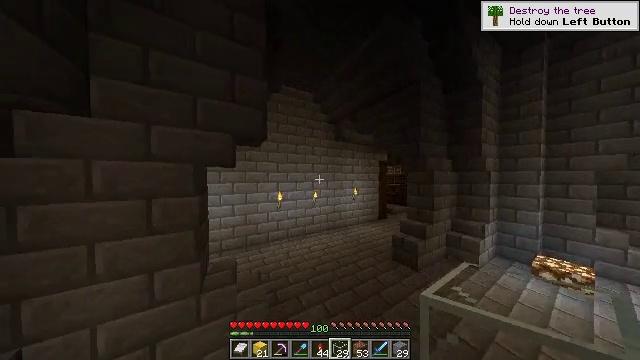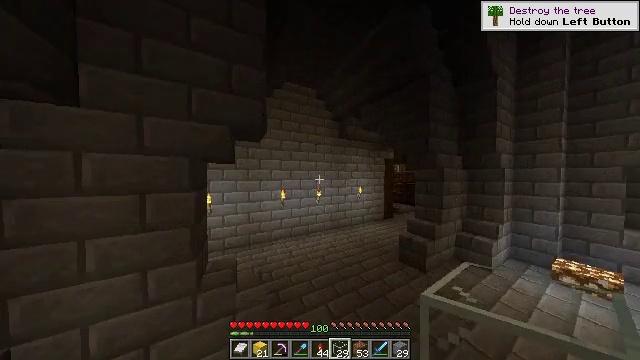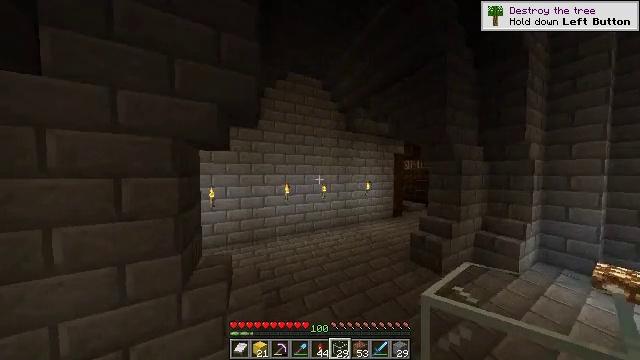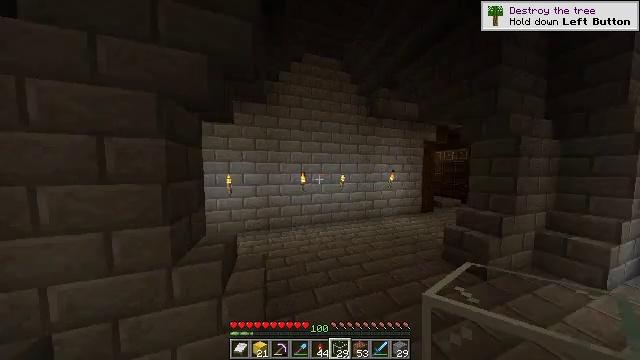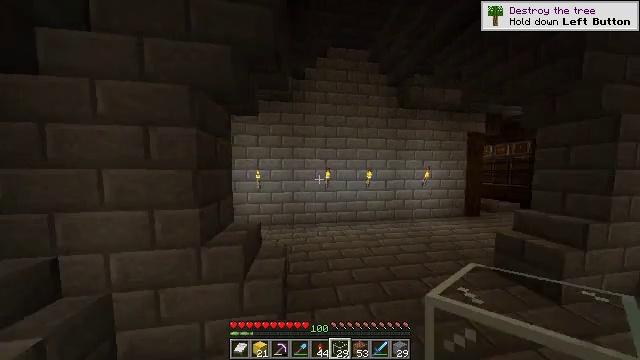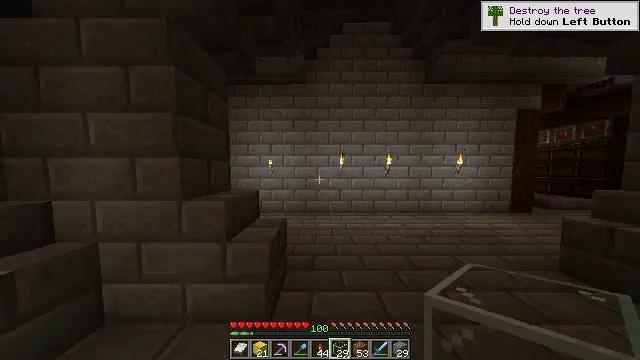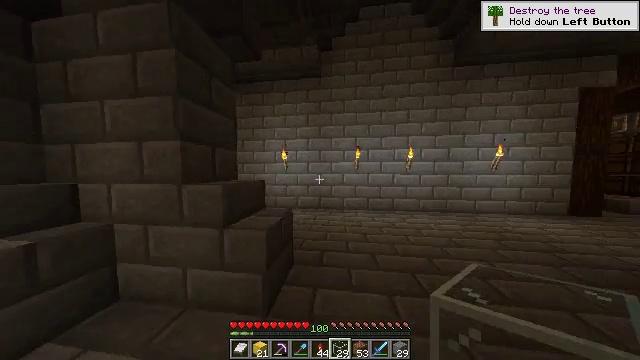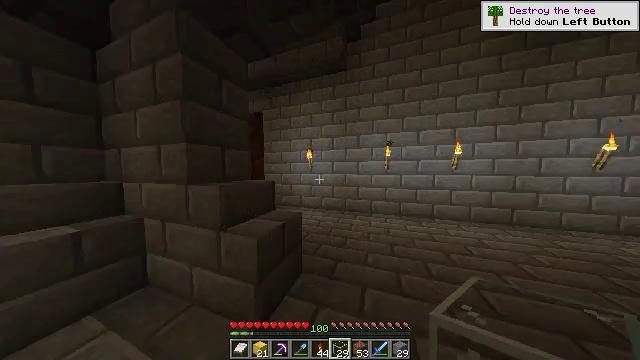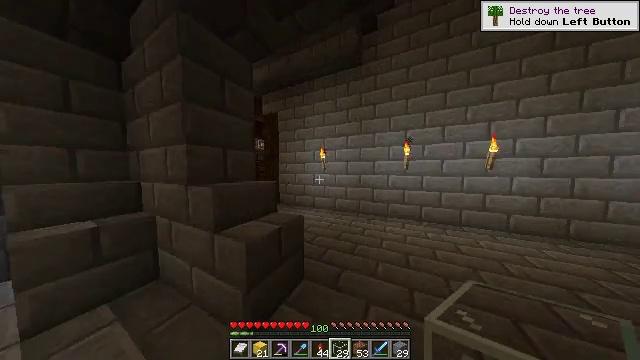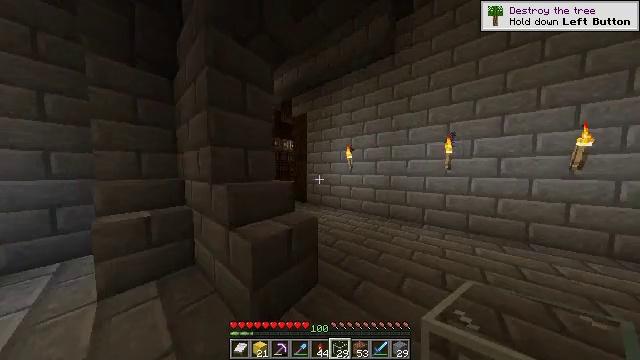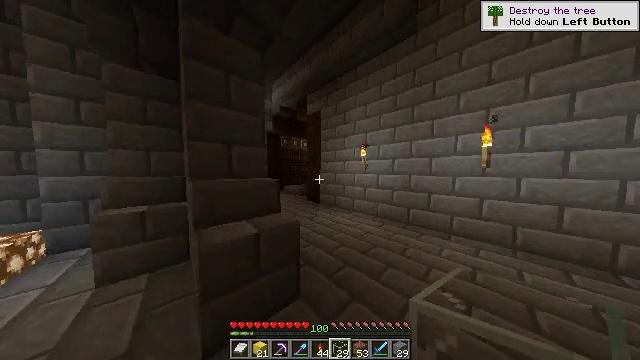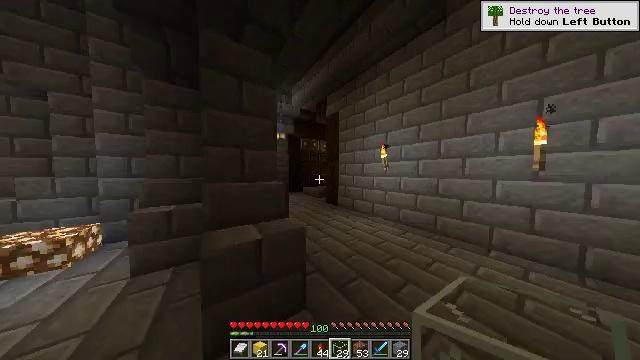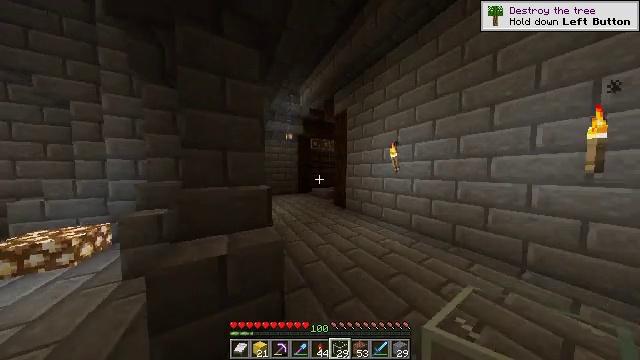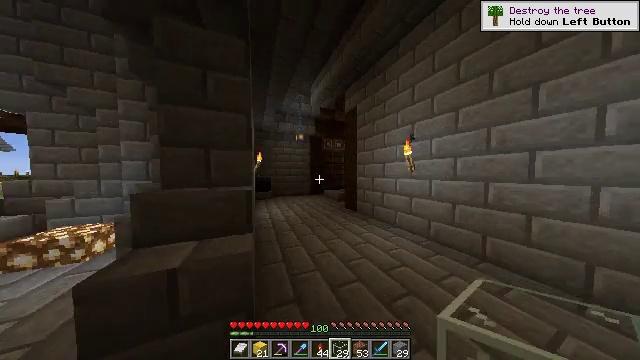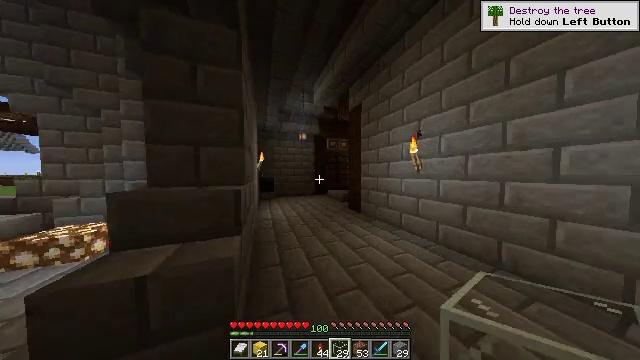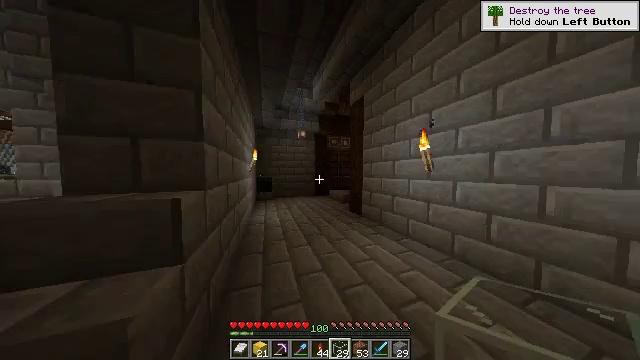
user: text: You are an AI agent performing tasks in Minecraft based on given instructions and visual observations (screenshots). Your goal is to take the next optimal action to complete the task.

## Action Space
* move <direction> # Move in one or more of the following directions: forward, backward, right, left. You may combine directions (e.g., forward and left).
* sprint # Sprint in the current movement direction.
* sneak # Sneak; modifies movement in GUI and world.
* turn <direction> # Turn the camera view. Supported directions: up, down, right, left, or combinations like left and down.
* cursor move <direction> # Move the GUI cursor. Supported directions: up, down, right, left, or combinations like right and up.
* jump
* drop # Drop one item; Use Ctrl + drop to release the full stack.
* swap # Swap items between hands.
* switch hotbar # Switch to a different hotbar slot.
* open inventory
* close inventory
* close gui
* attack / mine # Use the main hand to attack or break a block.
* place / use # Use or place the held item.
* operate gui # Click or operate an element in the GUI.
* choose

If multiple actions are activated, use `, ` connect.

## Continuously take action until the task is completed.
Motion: motion action
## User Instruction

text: Craft polished andesite with andesite.
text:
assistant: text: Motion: move forward and move right, turn left
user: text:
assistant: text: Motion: move forward and move right, turn left
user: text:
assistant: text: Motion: move forward and move right, turn left and down
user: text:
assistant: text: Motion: move forward and move right, turn left
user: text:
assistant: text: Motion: move forward and move right, turn left
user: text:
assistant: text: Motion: move forward and move right, turn left
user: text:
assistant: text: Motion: move forward and move right, turn left
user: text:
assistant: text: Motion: move forward and move right, turn left
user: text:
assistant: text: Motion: move forward and move right, turn left
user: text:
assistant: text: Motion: move forward and move right, turn left
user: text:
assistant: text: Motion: move forward and move right, turn left
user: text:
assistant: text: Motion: move forward and move right, turn left
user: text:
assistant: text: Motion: move forward and move right, turn left
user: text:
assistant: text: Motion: move forward, turn left
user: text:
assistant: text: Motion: move forward, turn left
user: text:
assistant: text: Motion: move forward
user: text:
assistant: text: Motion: move forward
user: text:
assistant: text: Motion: move forward
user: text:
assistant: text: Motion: move forward, jump
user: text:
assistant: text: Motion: move forward, jump
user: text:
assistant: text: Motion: move forward, jump
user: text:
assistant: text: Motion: move forward, jump
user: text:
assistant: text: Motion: move forward
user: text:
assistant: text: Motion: move forward
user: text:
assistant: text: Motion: move forward
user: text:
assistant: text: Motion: move forward
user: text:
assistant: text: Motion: move forward
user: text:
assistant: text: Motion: move forward
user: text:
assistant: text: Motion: move forward
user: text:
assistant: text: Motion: move forward